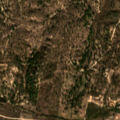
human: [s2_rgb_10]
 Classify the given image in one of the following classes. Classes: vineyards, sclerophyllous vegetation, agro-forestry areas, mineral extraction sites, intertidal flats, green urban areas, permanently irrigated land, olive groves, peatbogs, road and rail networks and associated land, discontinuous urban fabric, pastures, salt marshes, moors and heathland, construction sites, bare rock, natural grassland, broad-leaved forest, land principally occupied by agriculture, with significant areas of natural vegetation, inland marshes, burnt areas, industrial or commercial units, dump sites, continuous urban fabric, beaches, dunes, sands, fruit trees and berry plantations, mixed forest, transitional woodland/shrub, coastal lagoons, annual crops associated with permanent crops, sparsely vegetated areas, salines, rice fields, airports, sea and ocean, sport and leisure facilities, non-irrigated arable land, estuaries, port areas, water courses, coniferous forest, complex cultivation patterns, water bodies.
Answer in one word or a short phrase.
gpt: broad-leaved forest, mixed forest, natural grassland